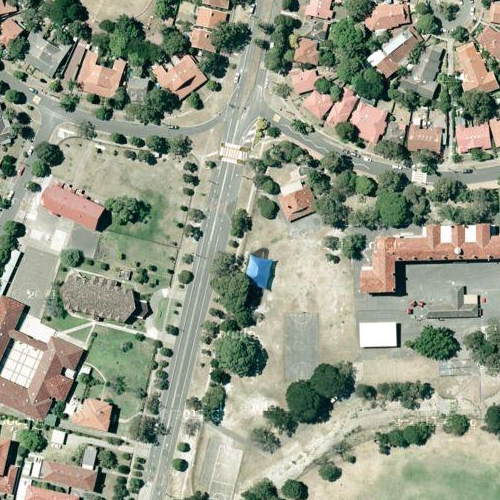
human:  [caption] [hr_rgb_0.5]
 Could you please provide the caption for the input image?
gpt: This is a town with many houses densely arranged and some roads go through .

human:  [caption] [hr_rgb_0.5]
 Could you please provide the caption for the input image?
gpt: A residential area with houses arranged neatly while many plants on the roadside .

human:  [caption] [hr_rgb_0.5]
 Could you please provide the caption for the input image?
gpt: Lots of houses arranged densely with some roads go through this area .

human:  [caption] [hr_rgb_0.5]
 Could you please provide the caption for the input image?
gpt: A residential area with many houses densely arranged and separated by some roads .

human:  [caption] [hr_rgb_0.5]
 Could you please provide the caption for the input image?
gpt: There are some roads go through the residential area .